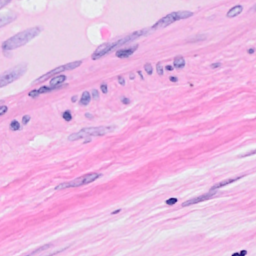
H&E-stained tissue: Breast